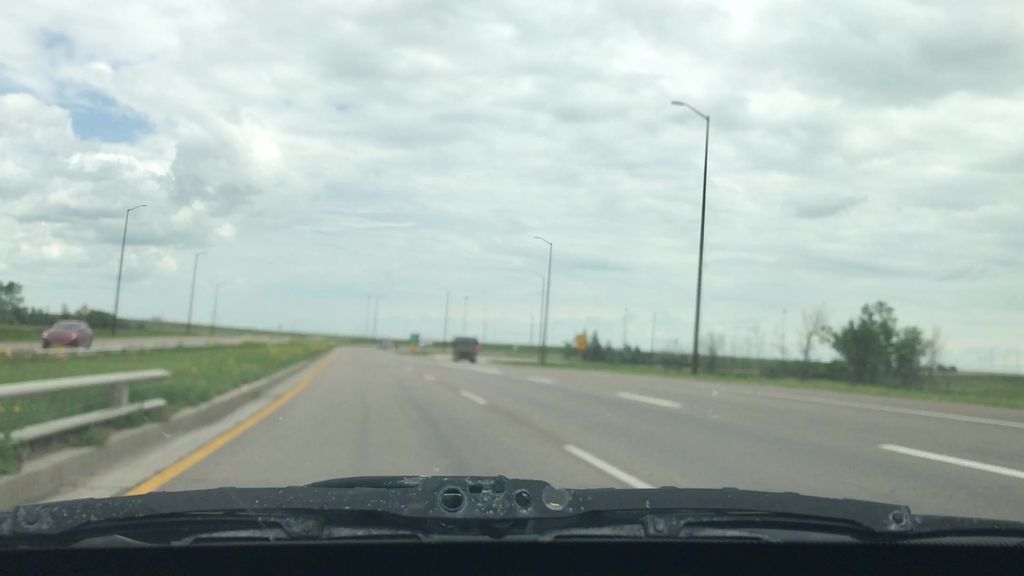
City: winnipeg